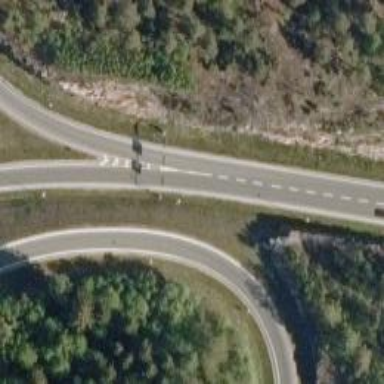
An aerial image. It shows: Asphalt trunk link road.